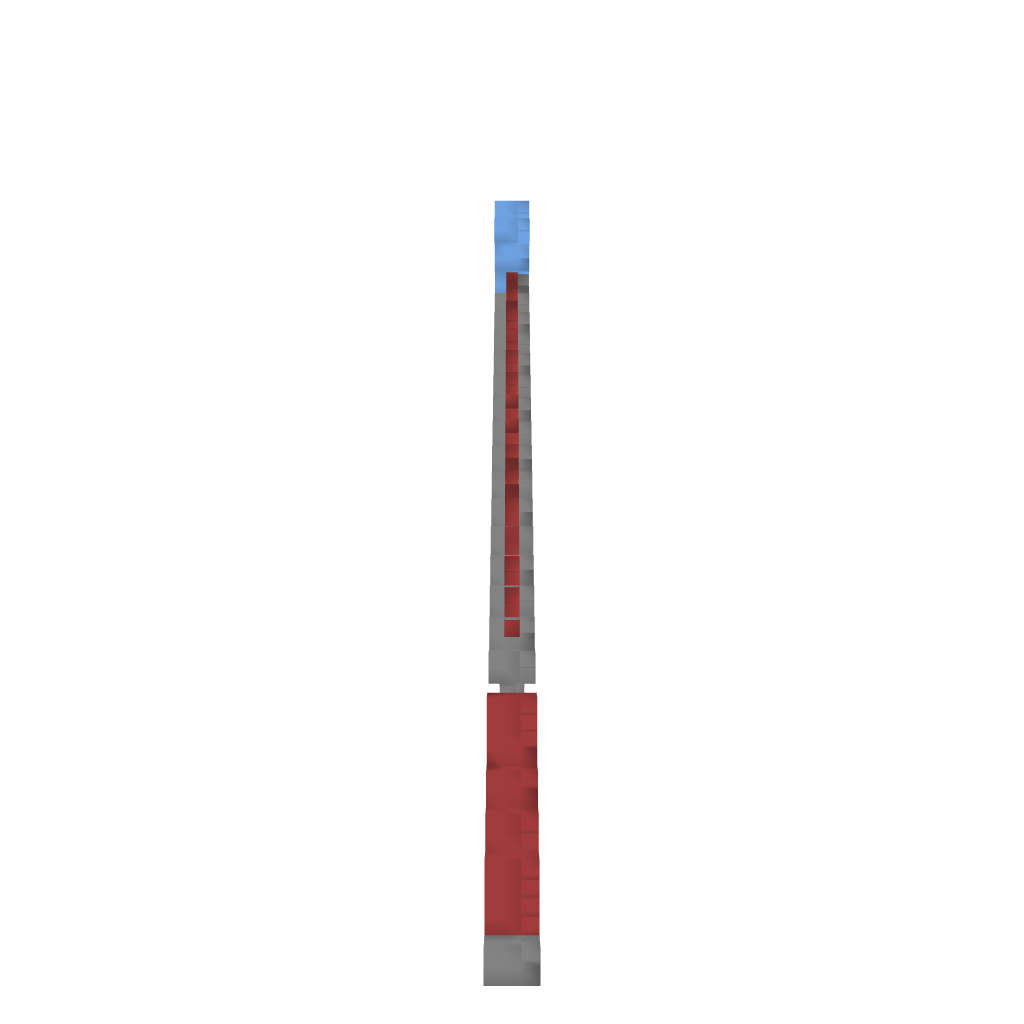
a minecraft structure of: Up'ards bad low quality